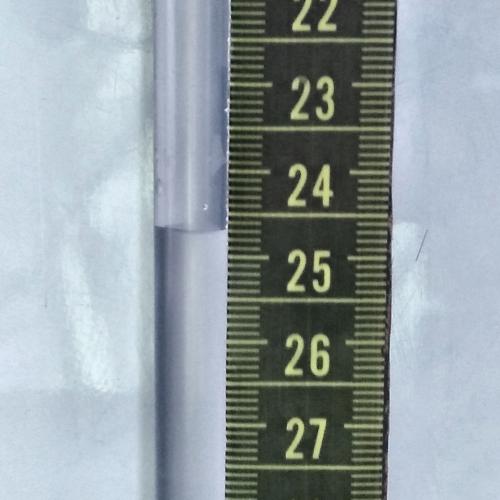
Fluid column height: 24.7 cm